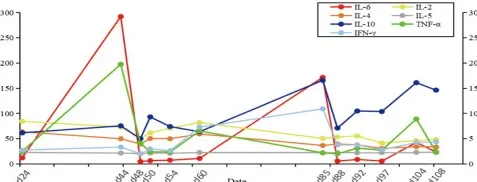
The changes of various blood indexes over time during continuous irAEs in patients. (C) Changes in cytokine levels. Ultra-TNI, Ultrasensitive Troponin I; MYO, Myoglobin; CK-MB, Creatine Kinase Isoenzyme; AST, Aspartate Aminotransferase; ALT, Alanine aminotransferase; LDH, Lactate dehydrogenase; CK, Creatine kinase; IL-2, Interleukin 2; IL-4, Interleukin 4; IL-6, Interleukin 6; IL-10, Interleukin 10; TNF-alpha, Tumor Necrosis Factor; INF-gamma, Gamma-interferon.
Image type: pathology (immunostaining)